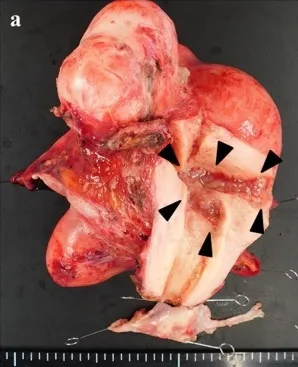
(a) Surgical specimen (uteri and both of adnexa): tumor lesion in endometrial cavity (black triangle).
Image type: medical_photograph (other_medical_photograph)